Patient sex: M
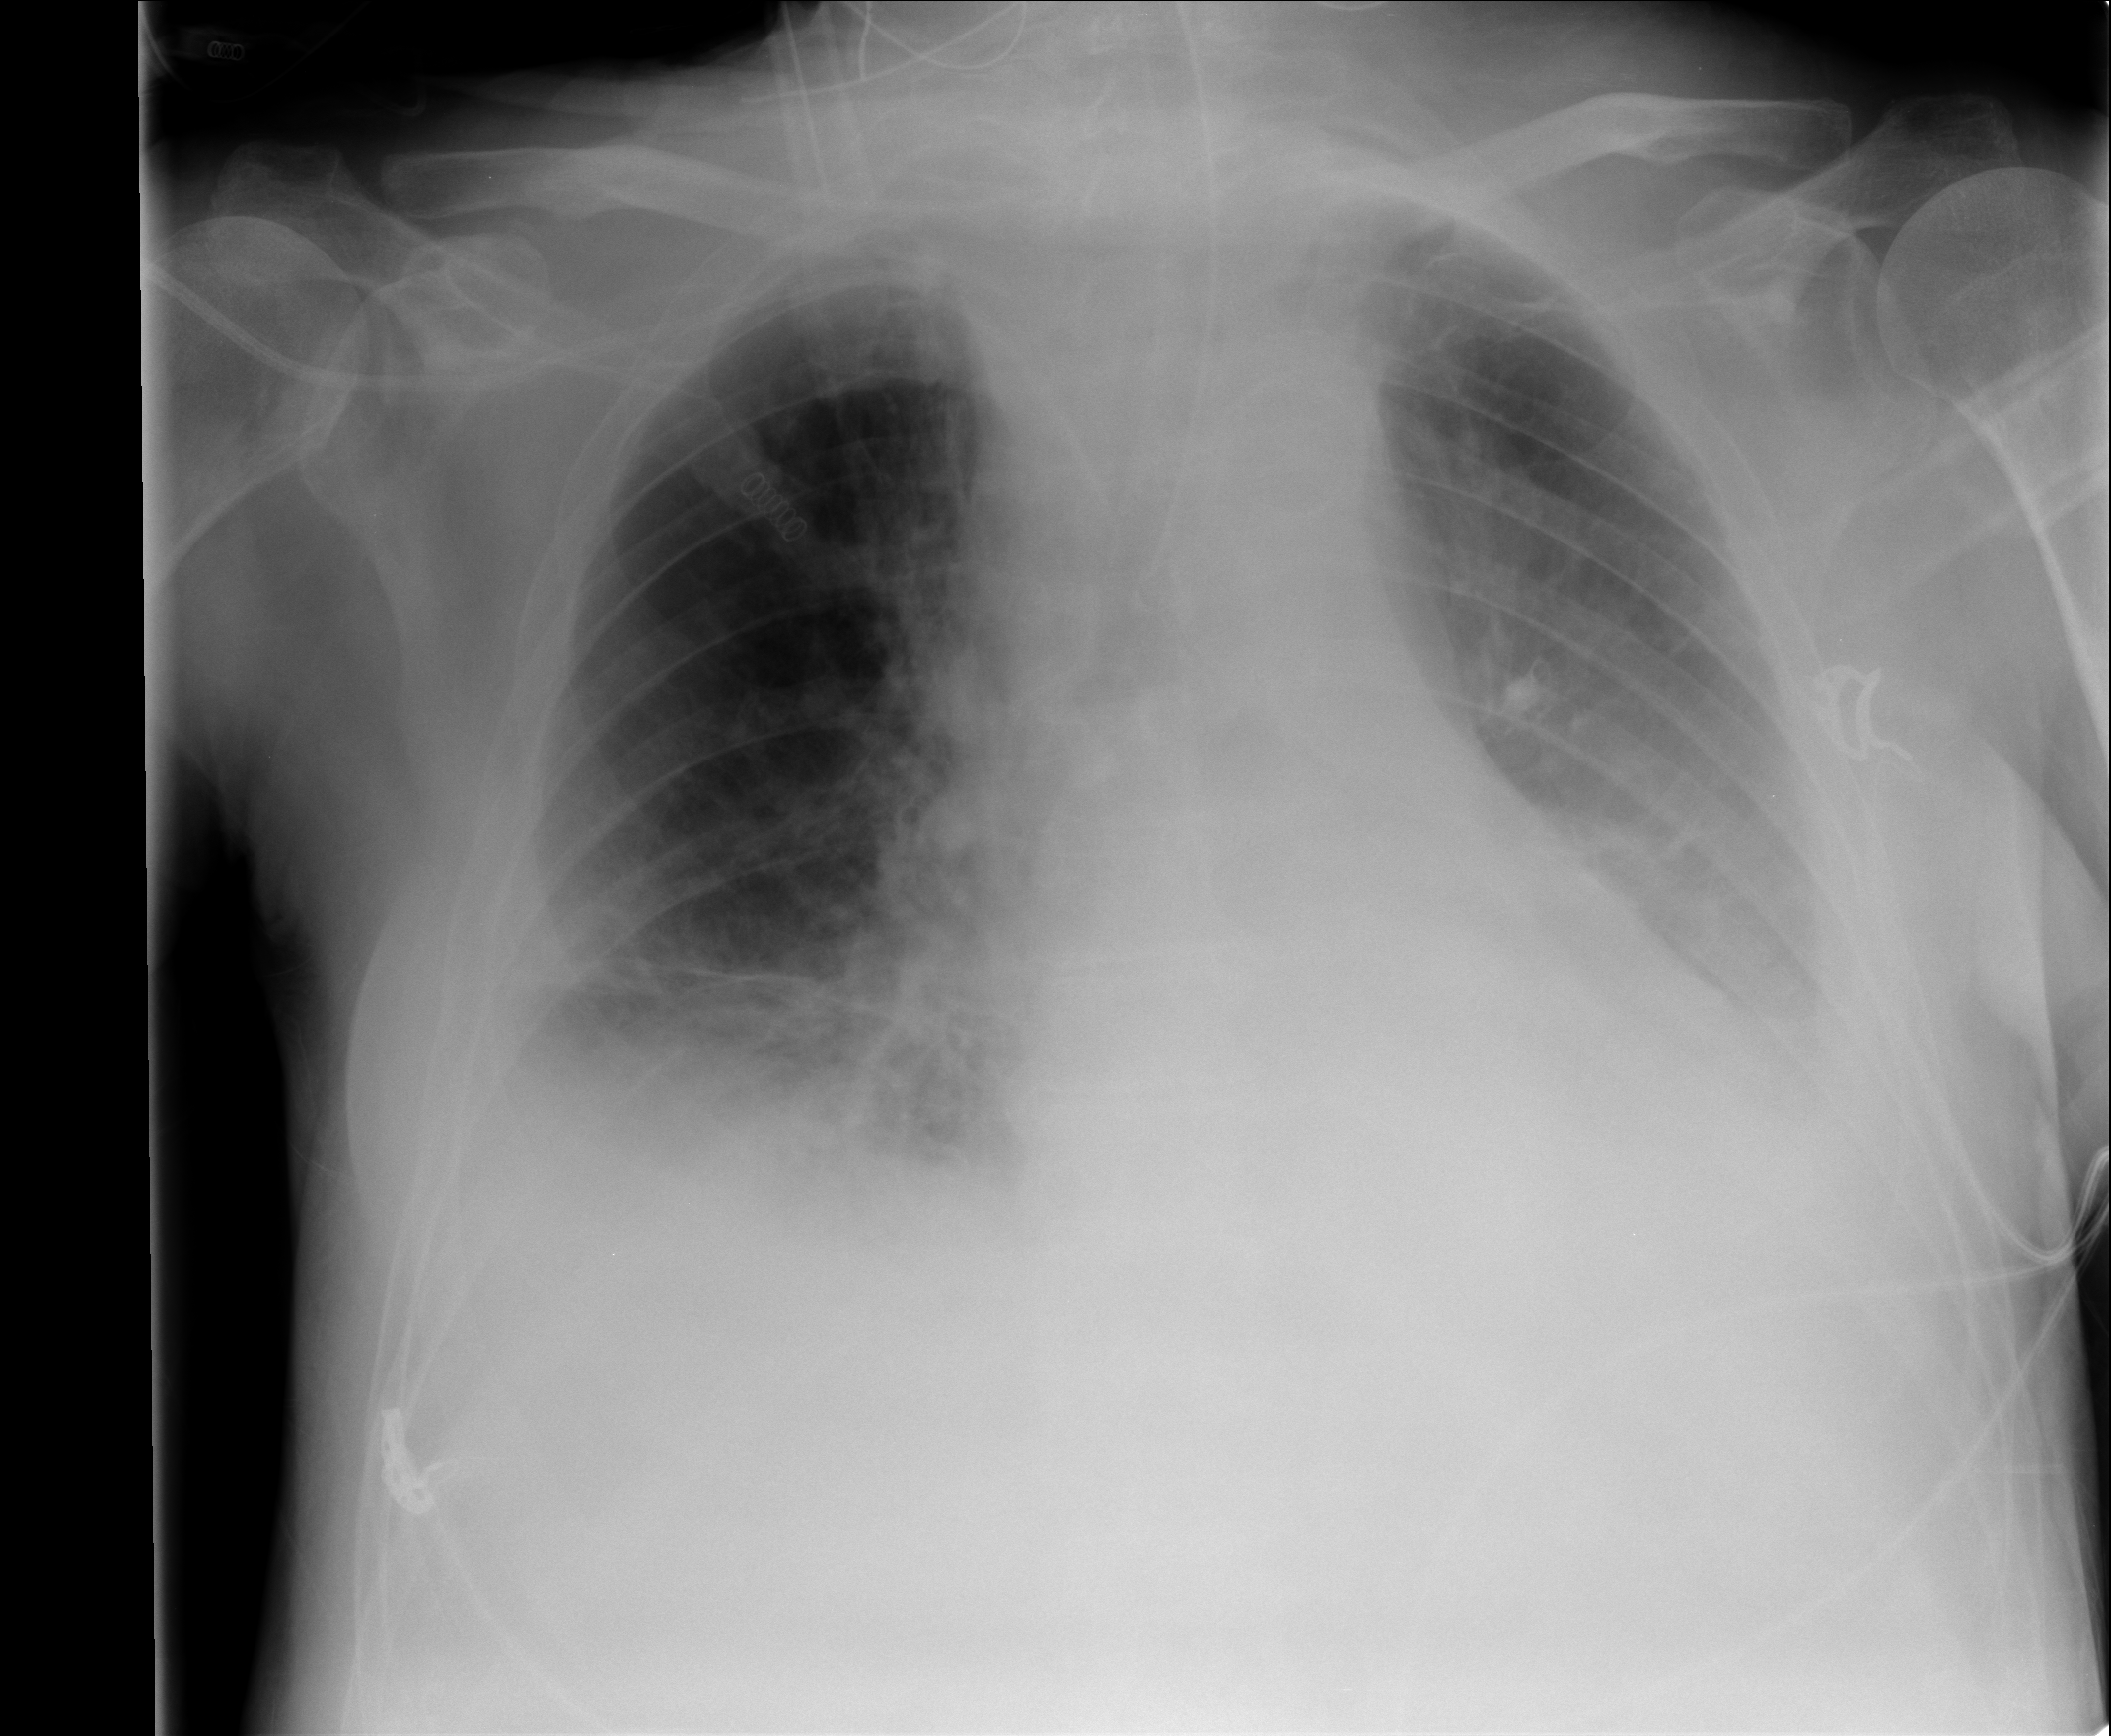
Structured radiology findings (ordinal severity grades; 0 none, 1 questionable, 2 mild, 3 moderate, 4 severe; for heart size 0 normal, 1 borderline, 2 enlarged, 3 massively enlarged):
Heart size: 1
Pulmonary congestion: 2
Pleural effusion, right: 3
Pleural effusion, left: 3
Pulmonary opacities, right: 2
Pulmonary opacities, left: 0
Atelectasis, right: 3
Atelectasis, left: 3